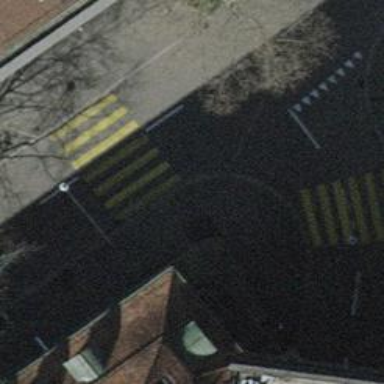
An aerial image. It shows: Paved footway with zebra crossing.